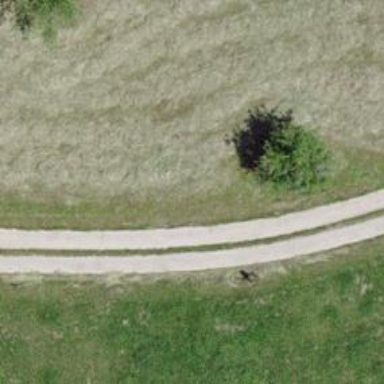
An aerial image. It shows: Unpaved driveway used as service road.